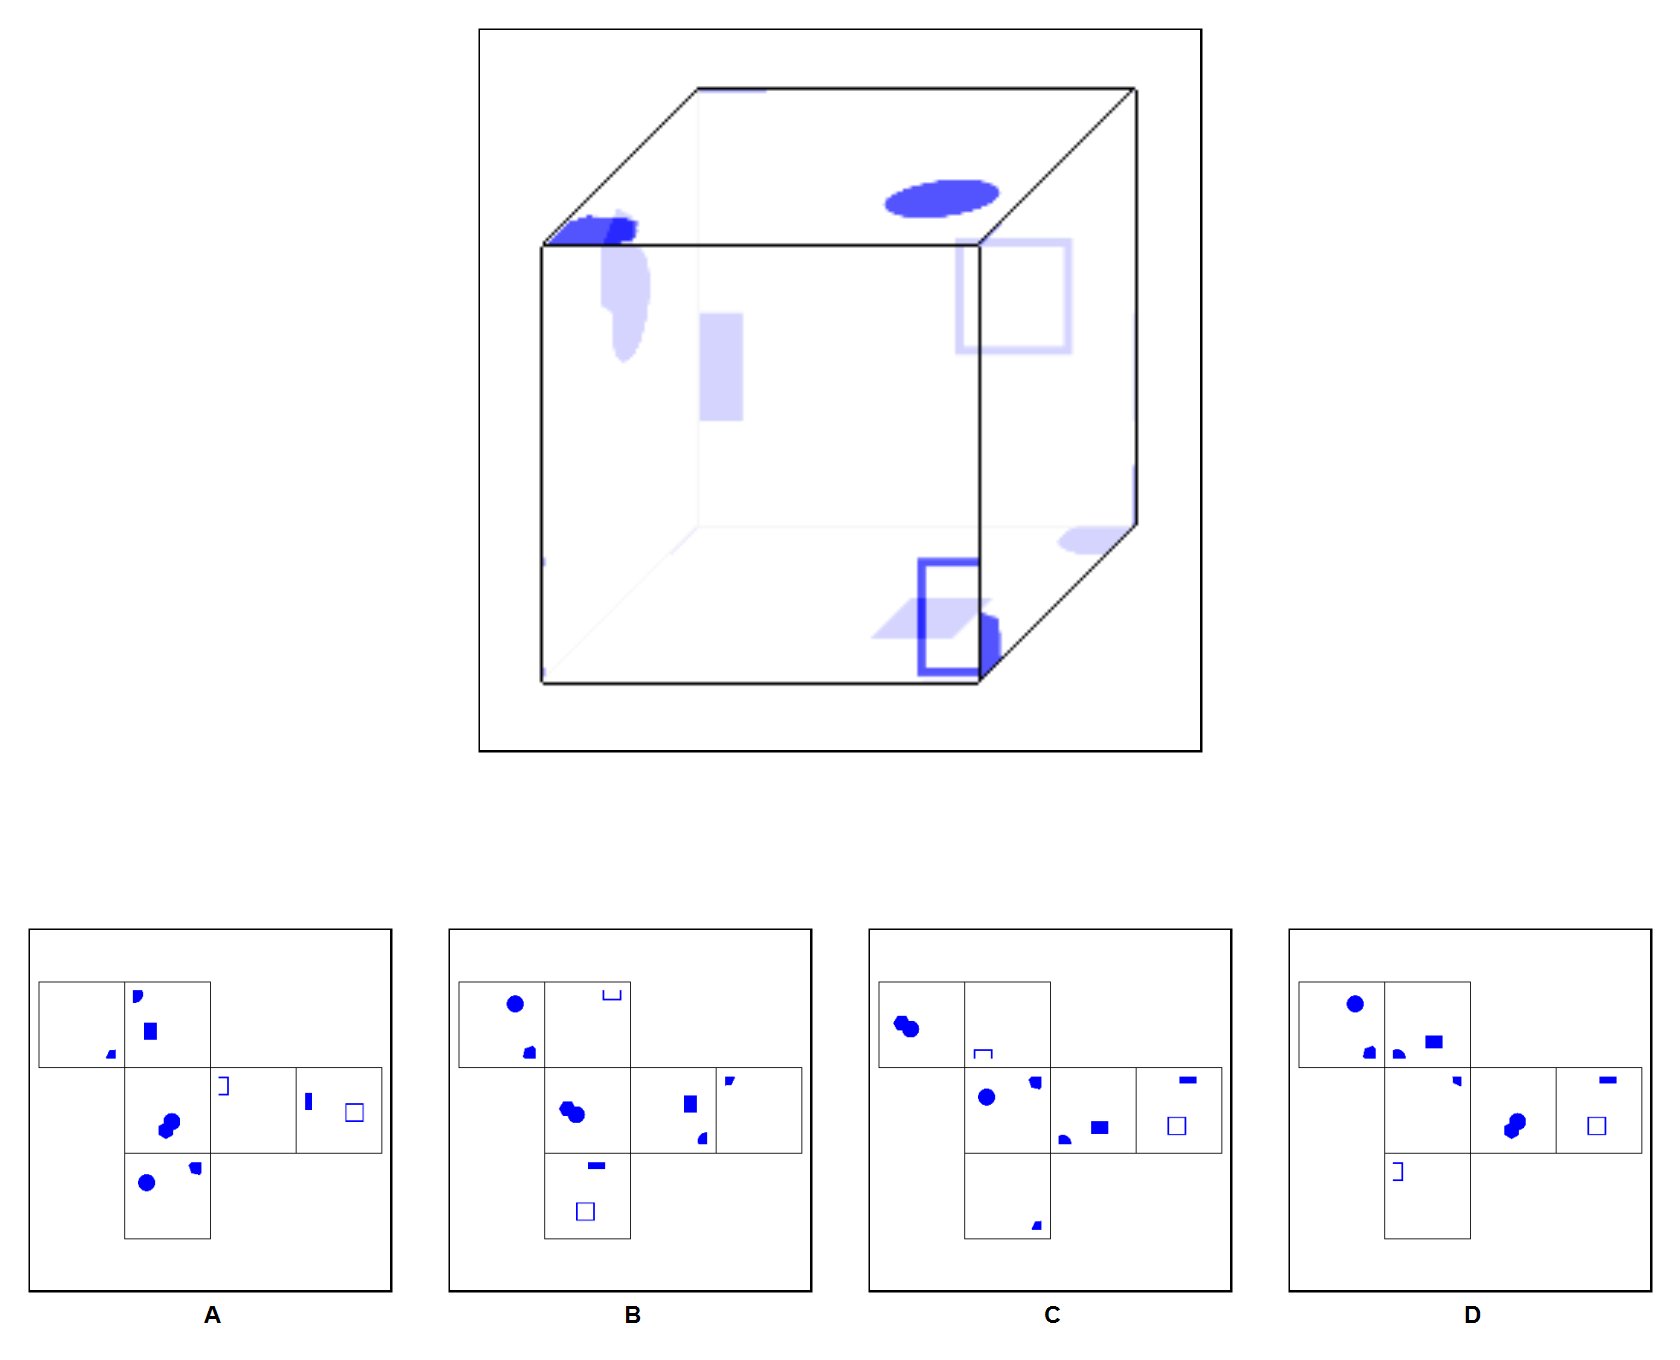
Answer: B